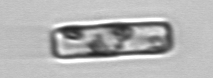
Label: Guinardia_delicatula